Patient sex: M
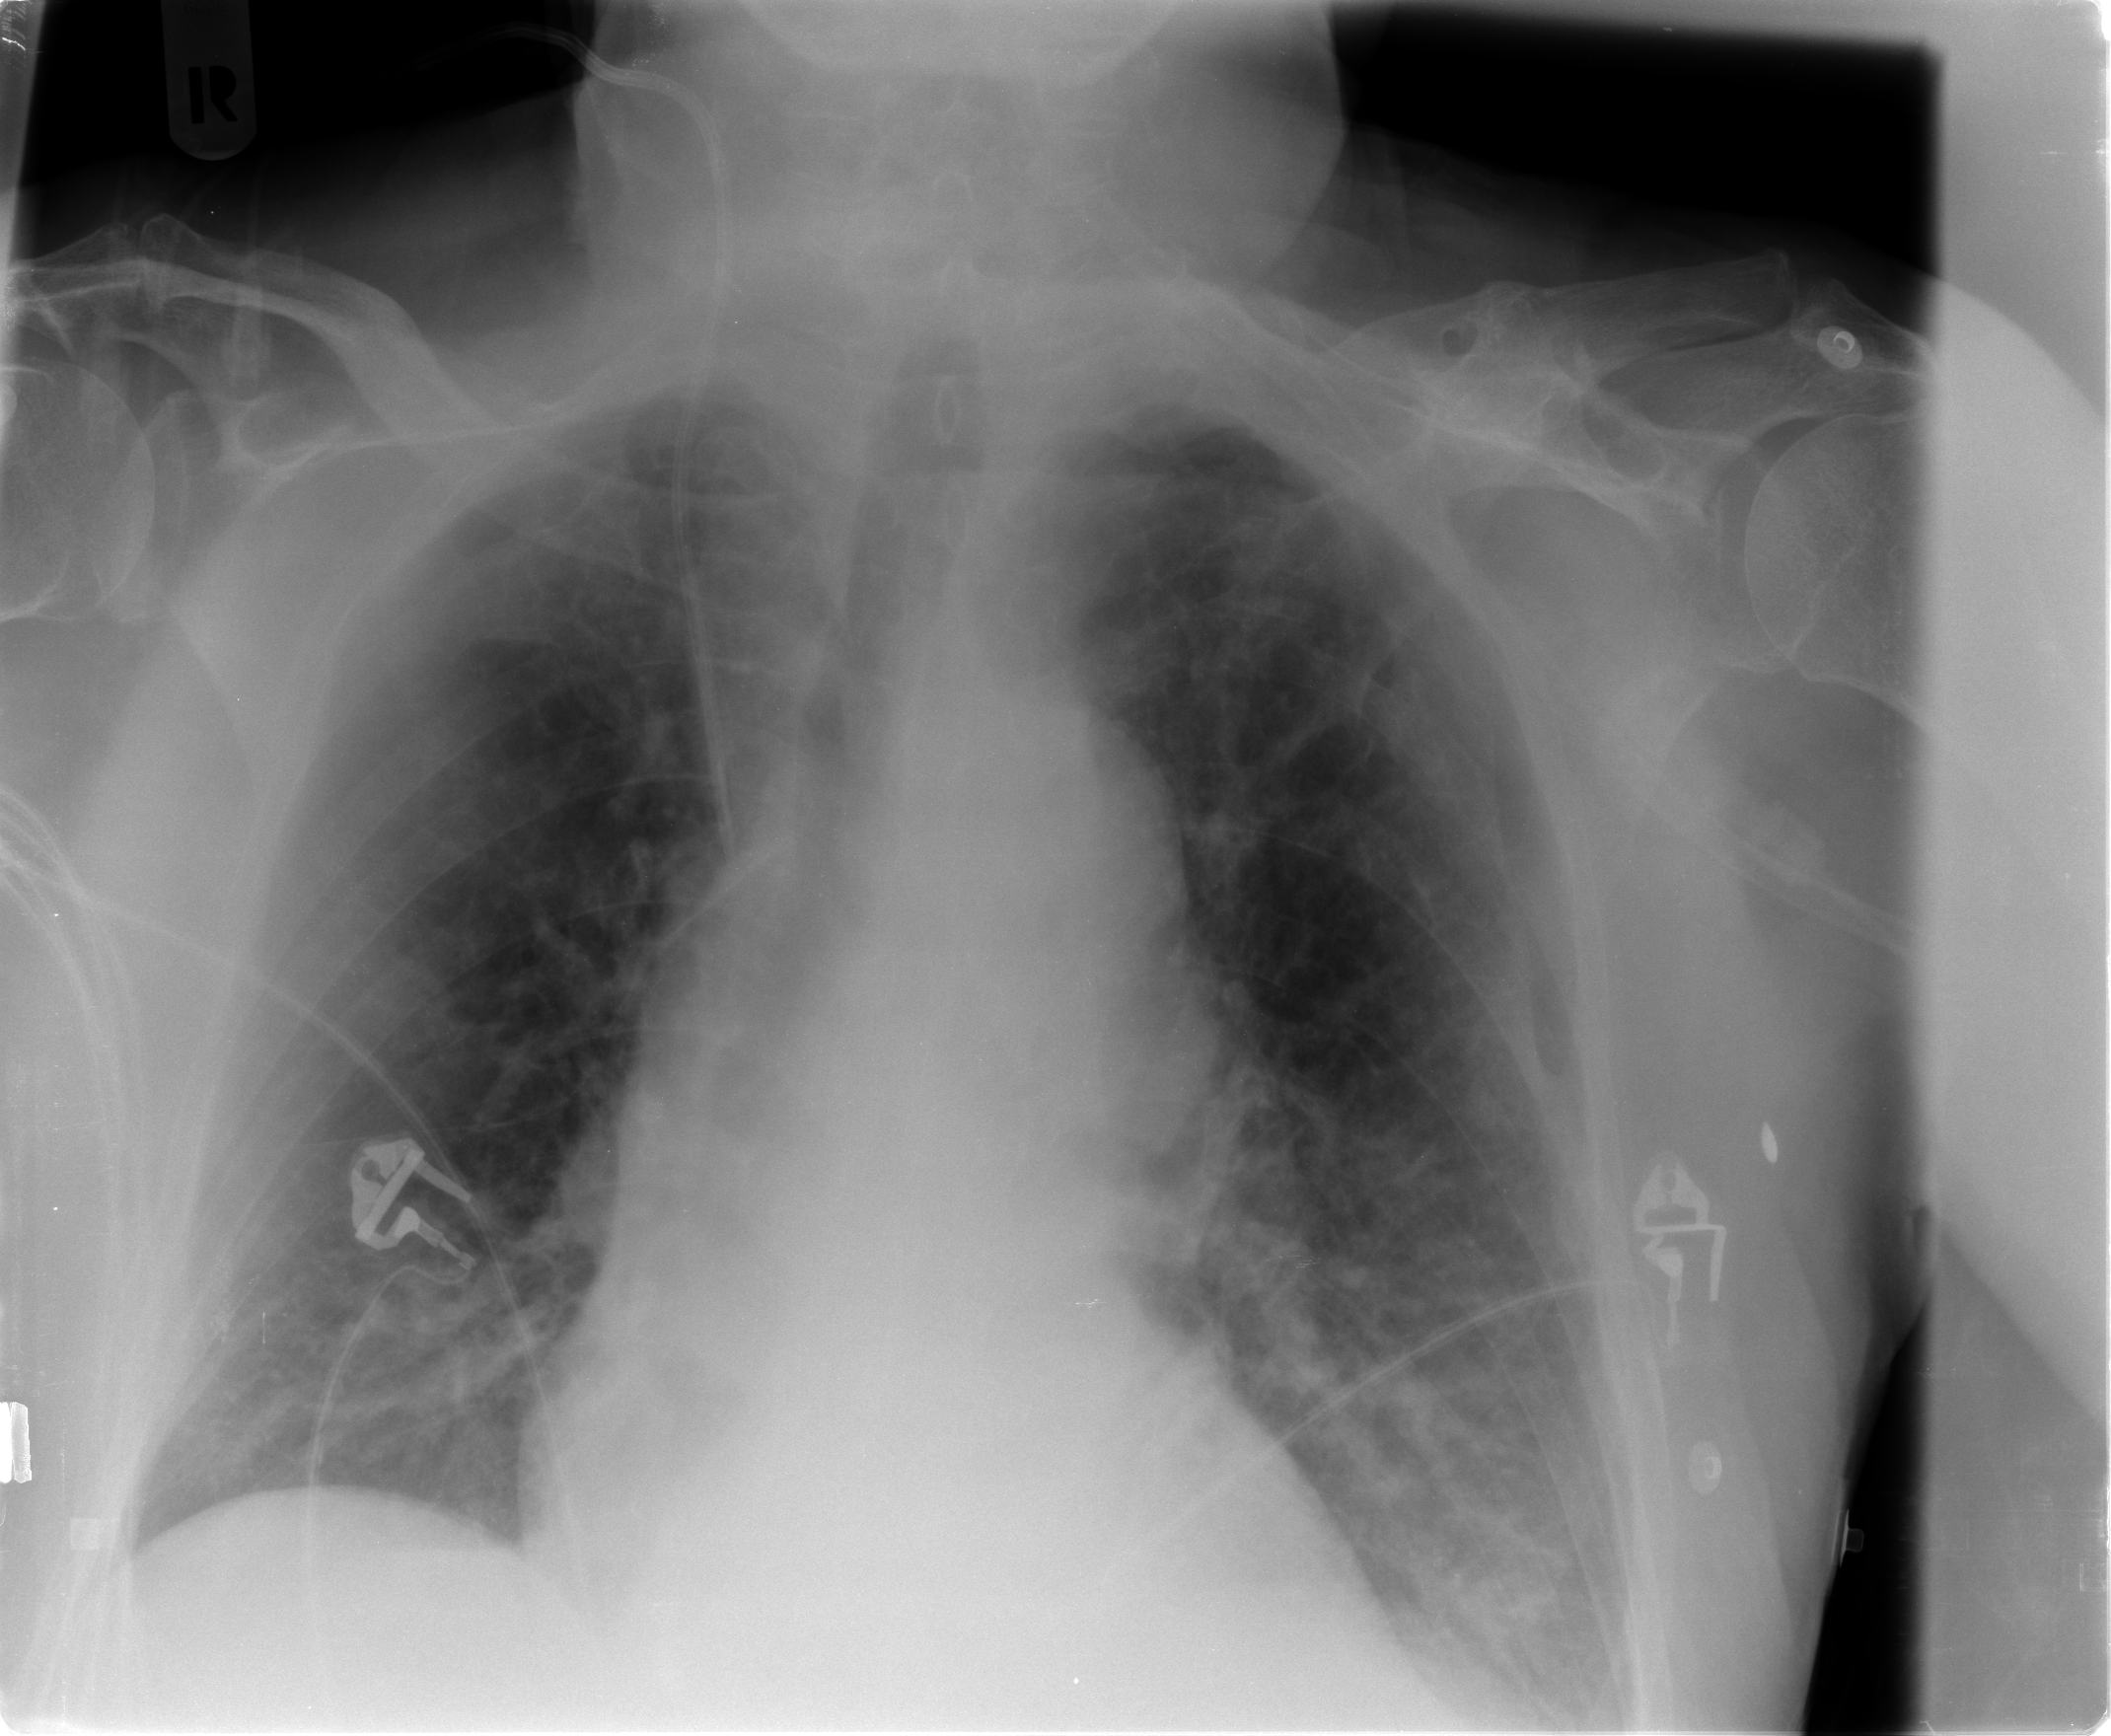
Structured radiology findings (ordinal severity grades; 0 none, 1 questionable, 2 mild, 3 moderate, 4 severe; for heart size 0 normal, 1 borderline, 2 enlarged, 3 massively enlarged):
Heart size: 1
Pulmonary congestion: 1
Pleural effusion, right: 0
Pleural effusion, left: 1
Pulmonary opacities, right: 0
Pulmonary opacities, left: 0
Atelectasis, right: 1
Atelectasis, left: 1